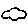
Label: cloud